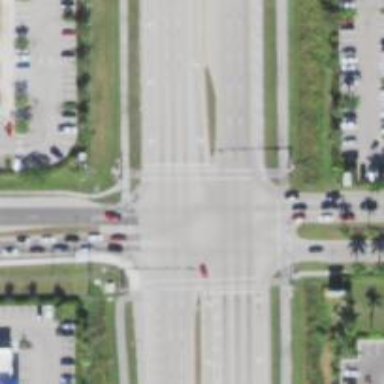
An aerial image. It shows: Uncontrolled crossing at the intersection of cycleway and road.